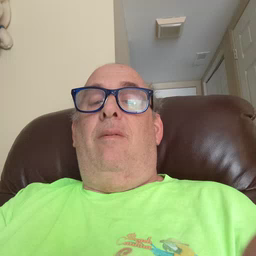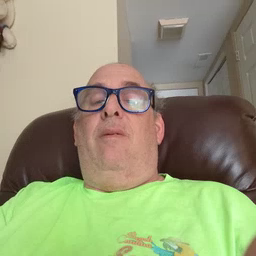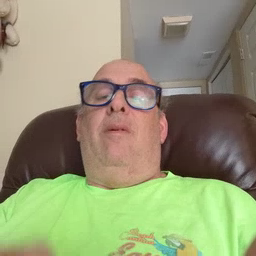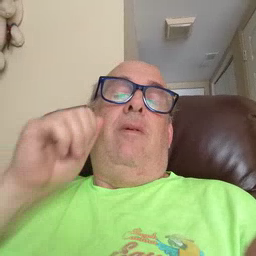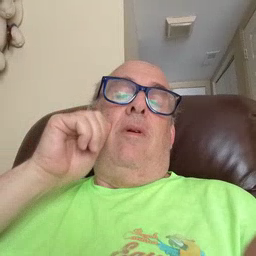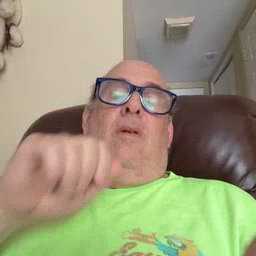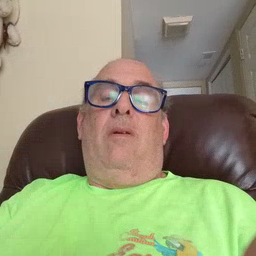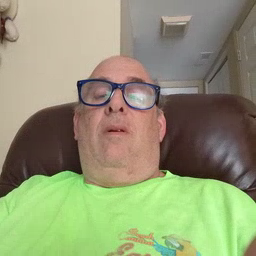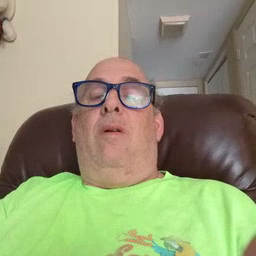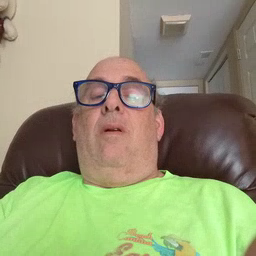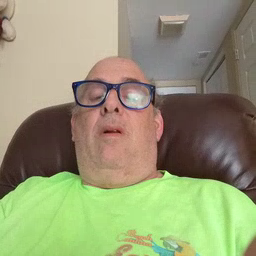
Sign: aunt